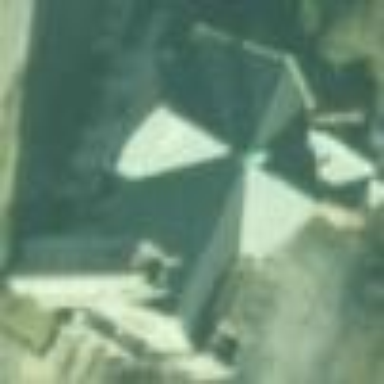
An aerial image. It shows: Building that is place of worship.